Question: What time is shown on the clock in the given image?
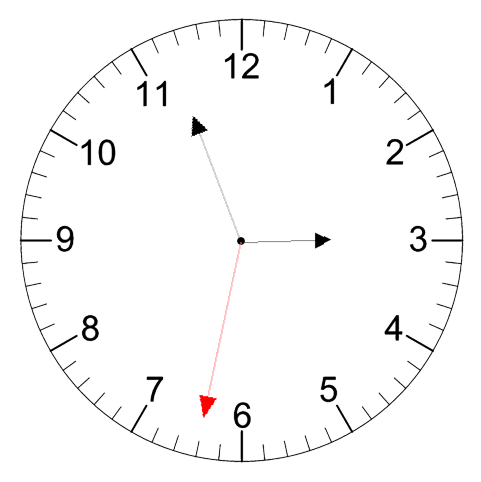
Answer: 02:56:32